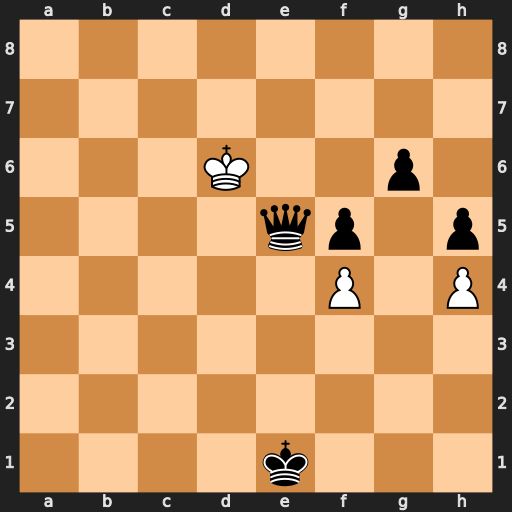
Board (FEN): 8/8/3K2p1/4qp1p/5P1P/8/8/4k3
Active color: w
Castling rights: -
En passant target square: -
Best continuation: fxe5 f4 e6 f3 e7